Aerial crown-view tile of a tropical tree (Barro Colorado Island, Panama), acquired 20250414:
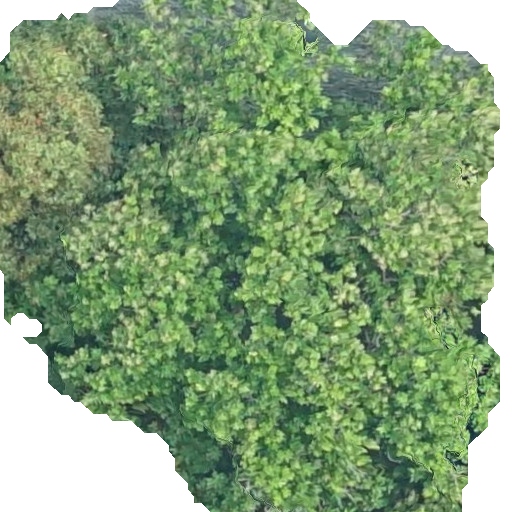
Species: Anacardium excelsum
GBIF accepted scientific name: Anacardium excelsum
Crown area: 354.028 m²